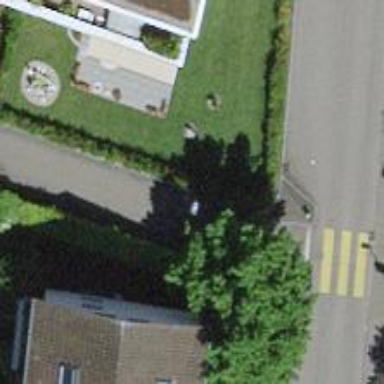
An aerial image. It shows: Bollard.